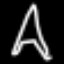
Label: The Eiffel Tower